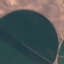
Land use / land cover class: AnnualCrop